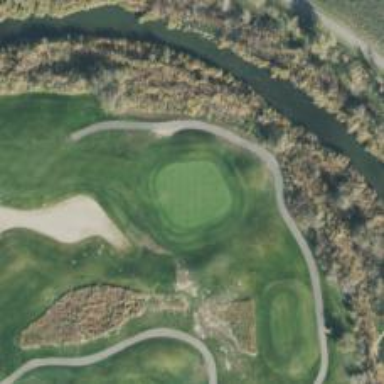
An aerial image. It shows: View of golf hole.